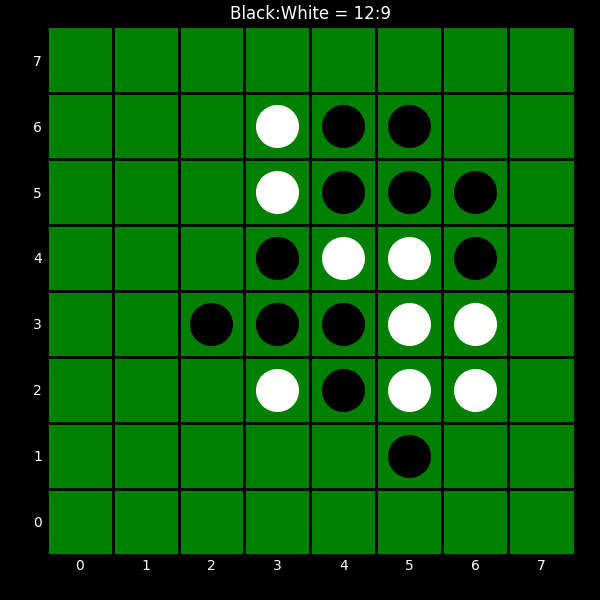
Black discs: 12
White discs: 9